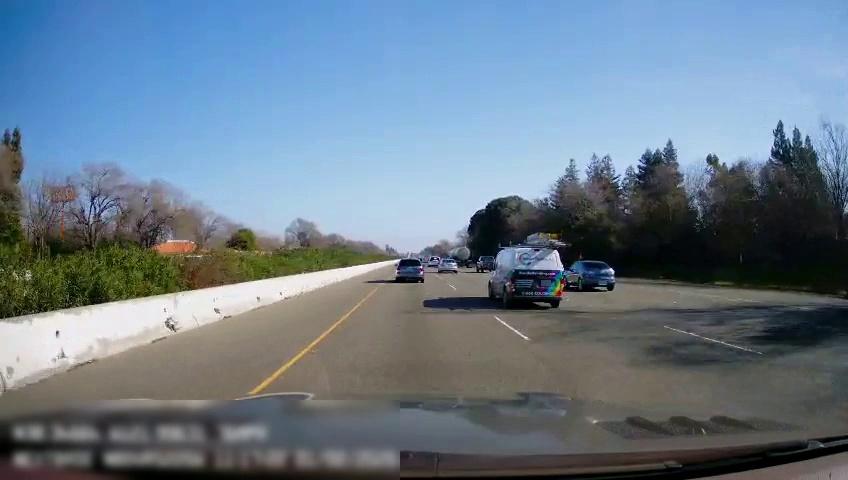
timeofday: Day
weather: Sunny
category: Drivable Space
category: Vehicles | Car
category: Vehicles | Car
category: Vehicles | Car
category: Vehicles | Van
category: Vehicles | Car
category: Vehicles | Truck
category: Vehicles | Car
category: Lanes | Current Lane
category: Lanes | Current Lane
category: Lanes | Alternate Lane
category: Lanes | Alternate Lane